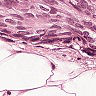
Metastatic tissue present: yes